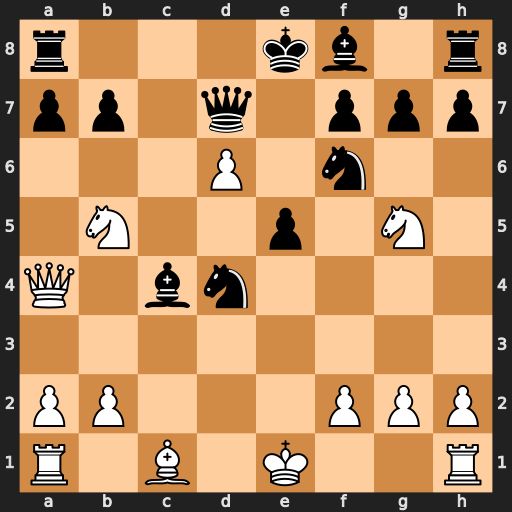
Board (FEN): r3kb1r/pp1q1ppp/3P1n2/1N2p1N1/Q1bn4/8/PP3PPP/R1B1K2R
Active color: w
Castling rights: KQkq
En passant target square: -
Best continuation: Nc7+ Kd8 Qxc4